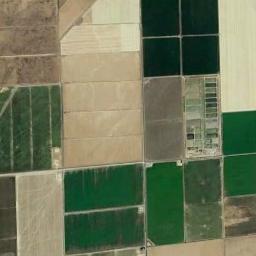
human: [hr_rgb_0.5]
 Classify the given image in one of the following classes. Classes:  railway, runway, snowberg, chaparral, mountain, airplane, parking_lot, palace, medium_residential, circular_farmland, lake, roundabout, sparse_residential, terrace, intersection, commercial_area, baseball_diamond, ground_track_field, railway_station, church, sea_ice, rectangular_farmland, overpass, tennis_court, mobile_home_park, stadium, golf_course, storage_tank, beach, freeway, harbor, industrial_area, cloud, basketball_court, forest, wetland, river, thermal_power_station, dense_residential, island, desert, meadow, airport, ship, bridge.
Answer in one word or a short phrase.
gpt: rectangular_farmland